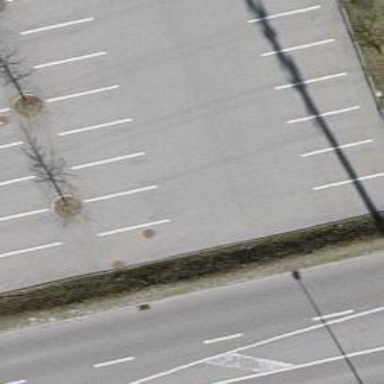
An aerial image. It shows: Asphalt parking aisle designated as service road.